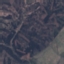
Label: HerbaceousVegetation